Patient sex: M
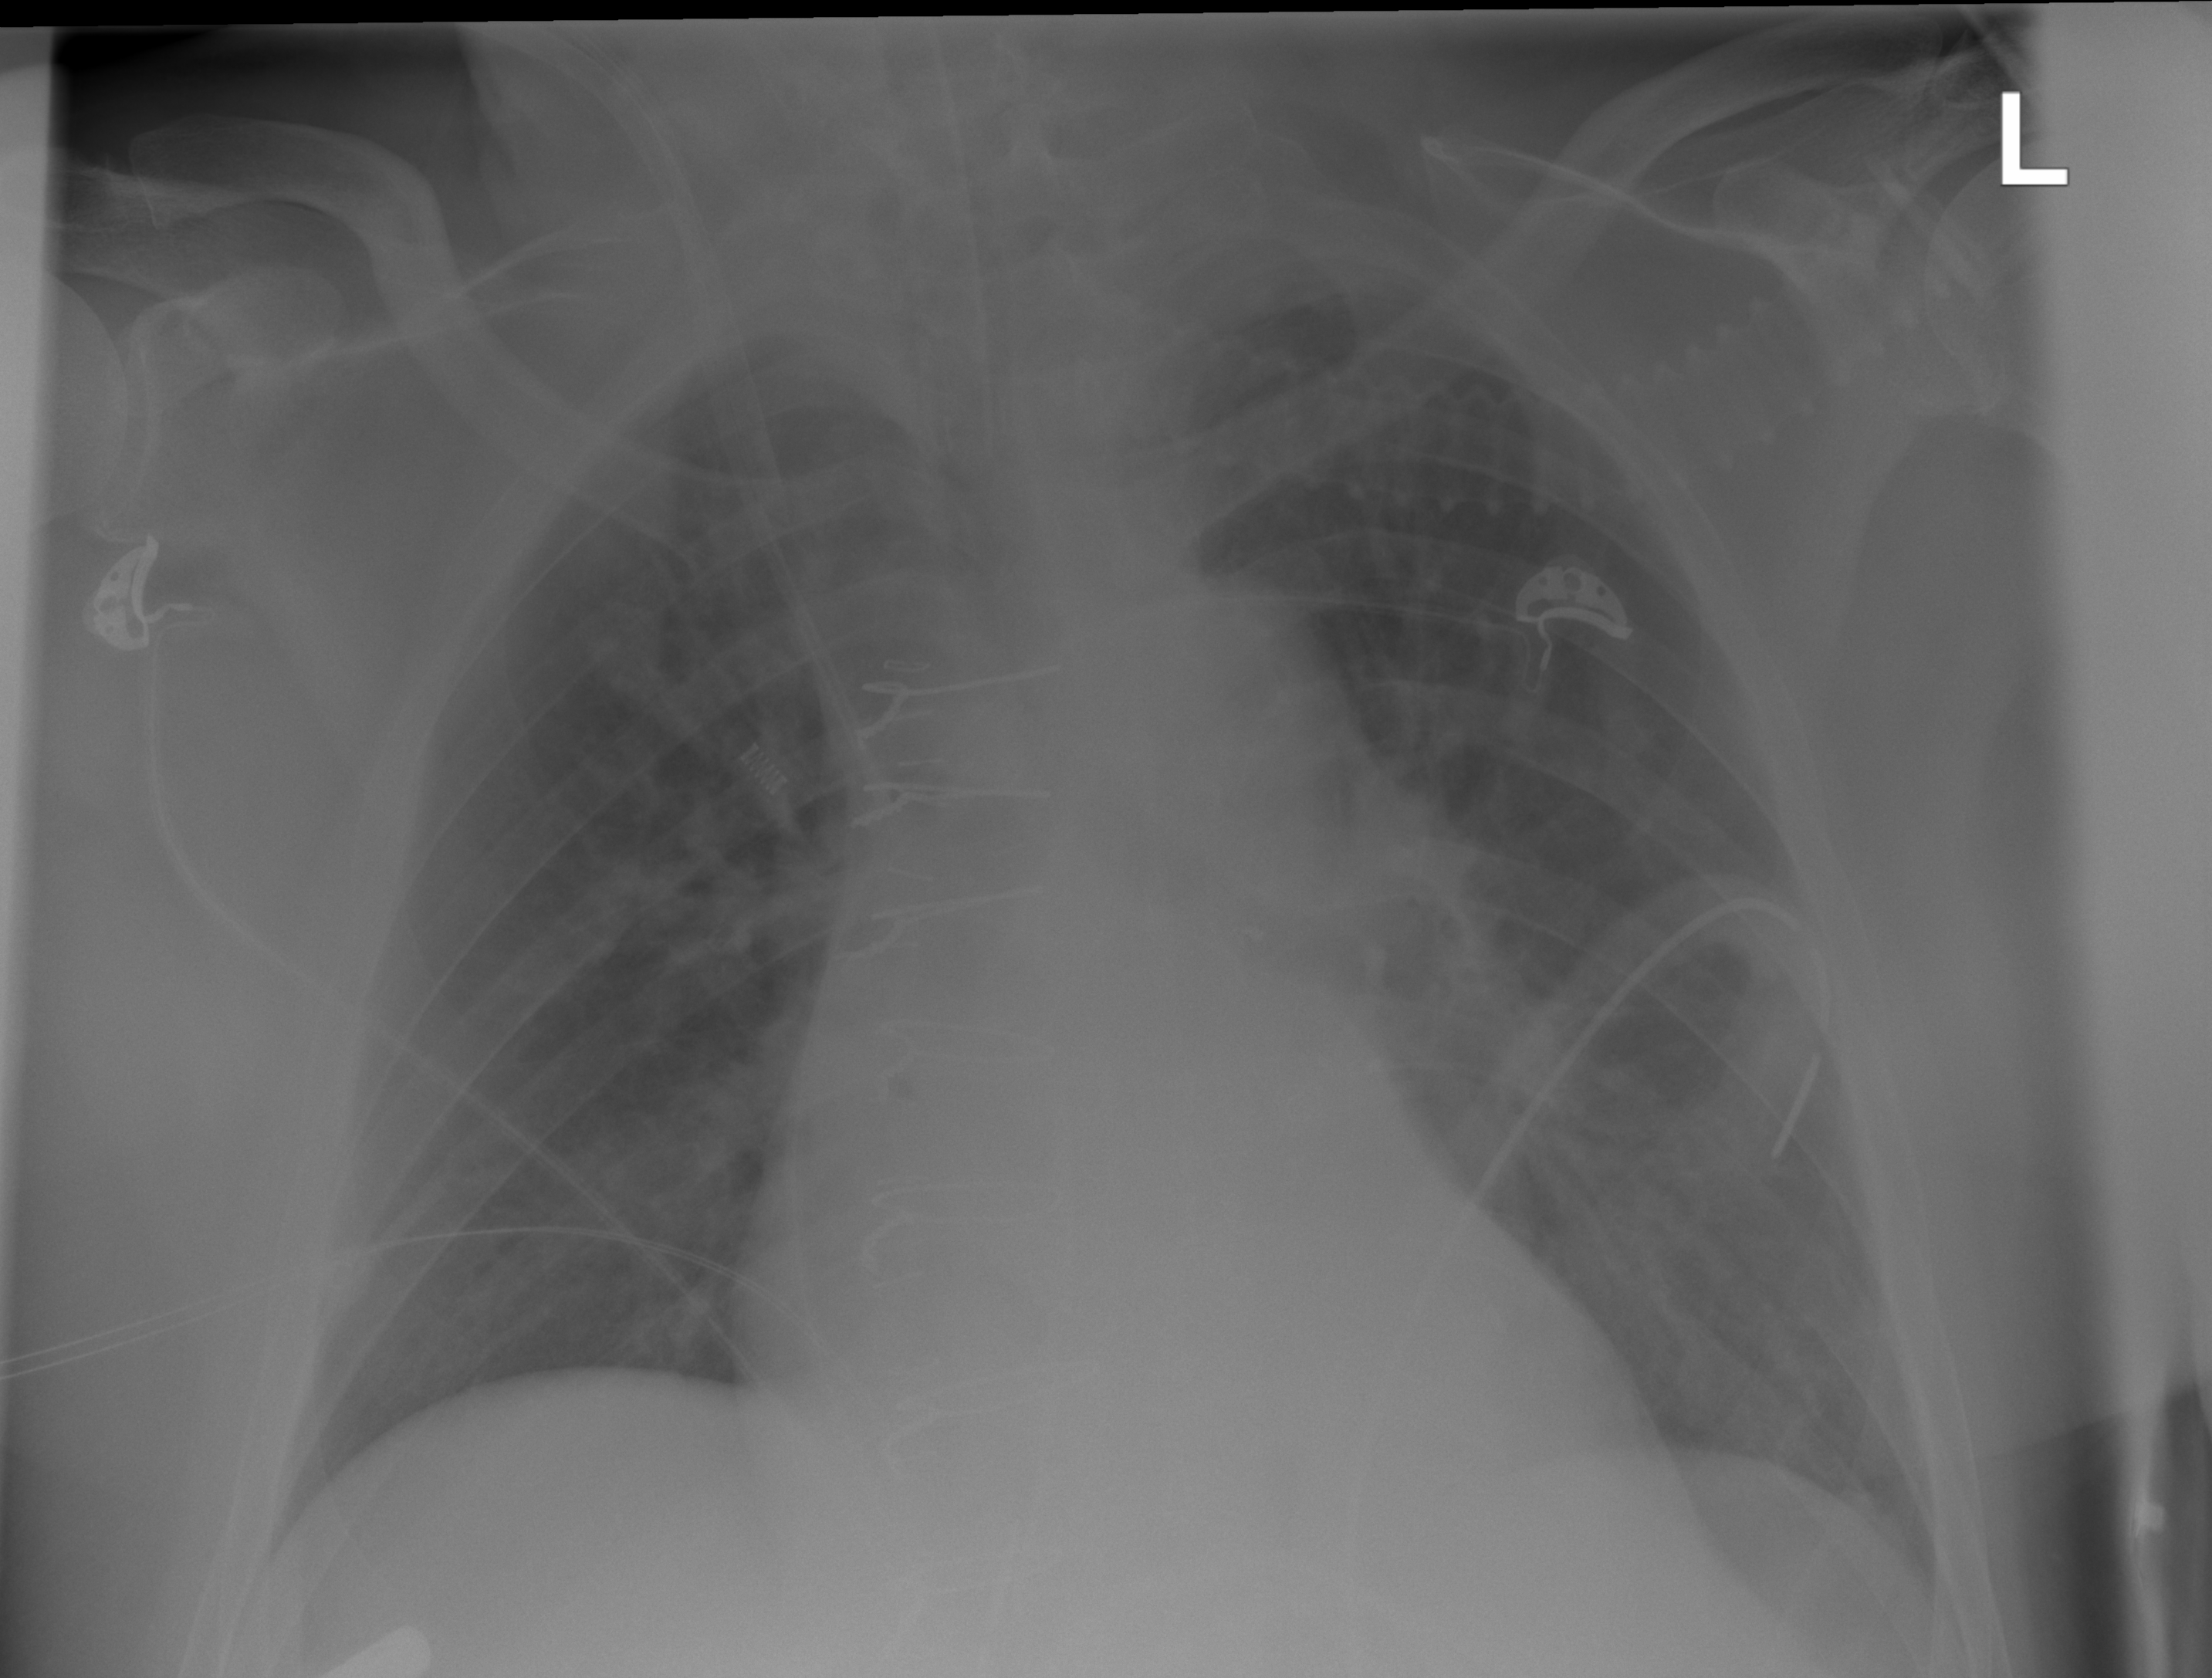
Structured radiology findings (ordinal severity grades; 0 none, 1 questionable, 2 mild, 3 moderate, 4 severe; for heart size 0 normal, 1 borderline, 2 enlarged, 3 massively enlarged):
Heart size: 0
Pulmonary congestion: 0
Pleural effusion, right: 0
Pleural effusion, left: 0
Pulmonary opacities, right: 0
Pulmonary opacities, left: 0
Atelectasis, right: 1
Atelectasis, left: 1